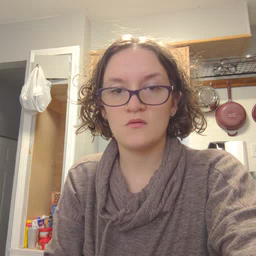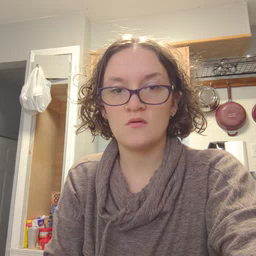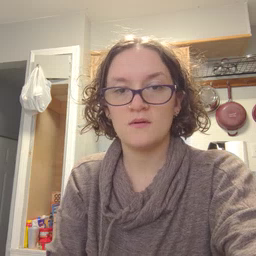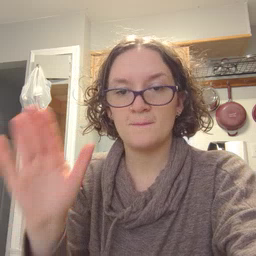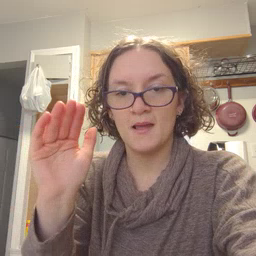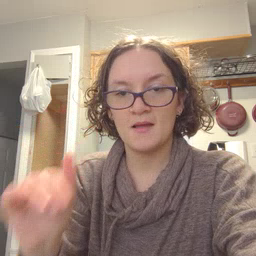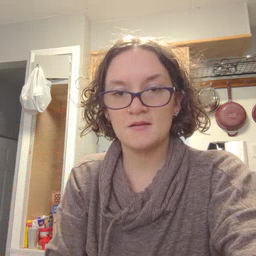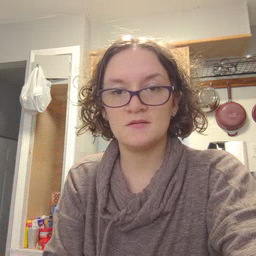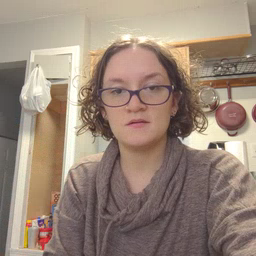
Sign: bye